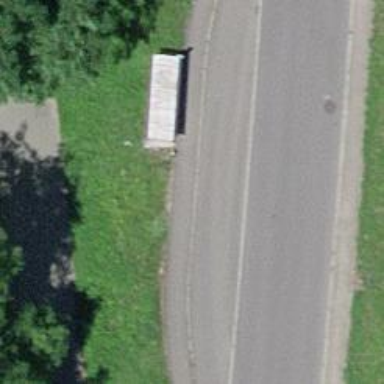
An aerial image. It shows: Bus stop with platform for public transport.